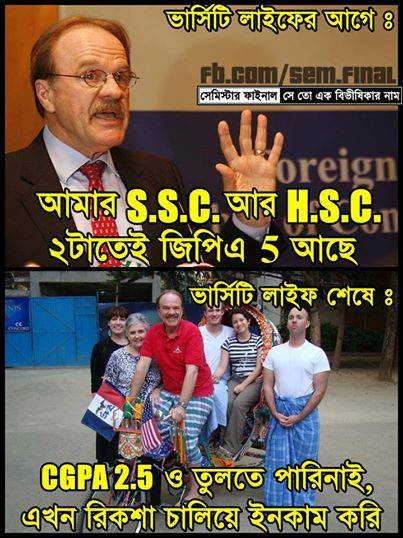
Caption: ভার্সিটি লাইফের আগেঃ আমার S.S.C আর H.S.C ২টাতেই জিপিএ ৫ আছে  ভার্সিটি লাইফ শেষেঃ CGPA 2.5 ও তুলতে পারিনাই, এখন রিকশা চালিয়ে ইনকাম করি
Label: non-hate